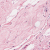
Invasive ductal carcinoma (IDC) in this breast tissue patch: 0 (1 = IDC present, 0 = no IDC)